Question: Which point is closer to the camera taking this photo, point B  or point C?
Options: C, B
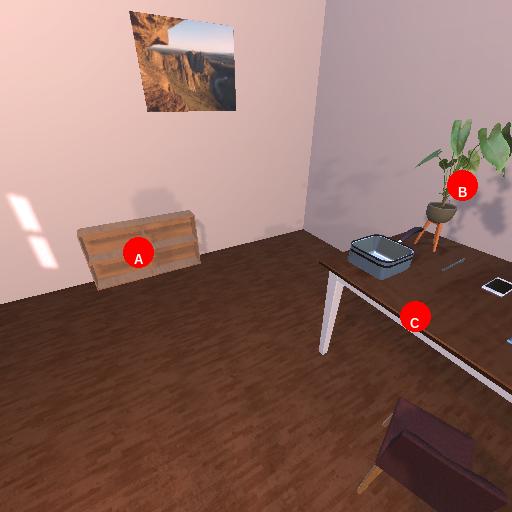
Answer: C